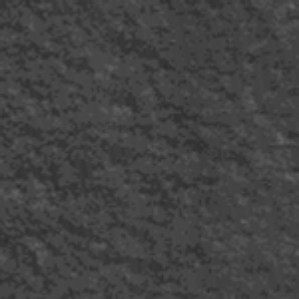
Label: frost